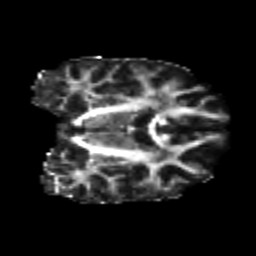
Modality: FA
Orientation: coronal
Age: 22
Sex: male
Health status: healthy
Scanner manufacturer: philips
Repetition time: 7.386 s
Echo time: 0.08599 s